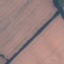
Land use / land cover: AnnualCrop